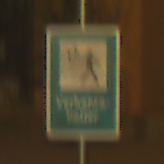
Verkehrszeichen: Verkehrshelfer
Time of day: Night
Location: Outdoor (Urban)
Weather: Clear
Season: NotSpecified
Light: Artificial